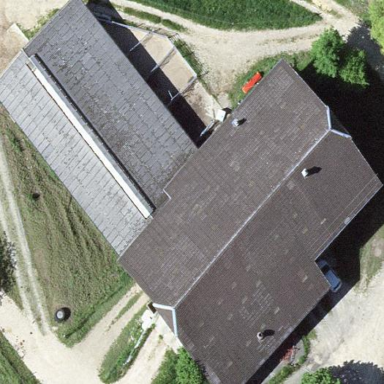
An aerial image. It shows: Farmyard area.